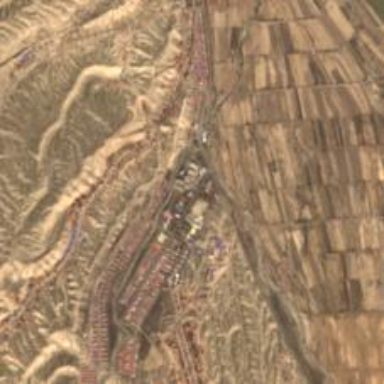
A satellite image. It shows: Ethnic township within town.